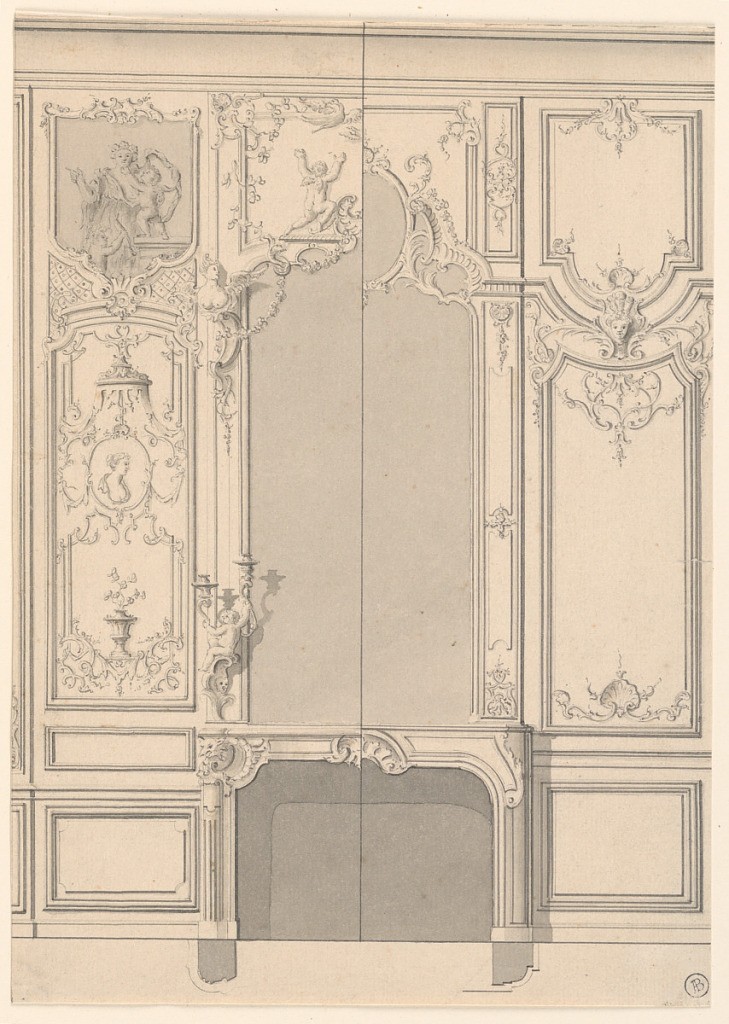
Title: Design for a Chimney Piece and Adjoining Bays with Alternative Suggestions
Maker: Nicolas Pineau, French, 1684-1754
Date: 18th century
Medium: Pen and brown ink, brush and brown and gray wash on cream laid paper
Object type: Drawing
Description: The left half includes a candle bracket showing a child holding two scrolls topped by sockets; a medallion with the bust of a woman under a canopy; a painting with a woman and two children one of whom is Cupid. The decoration is sparser in the right half. Bottom margin; plans of the mantelpiece.